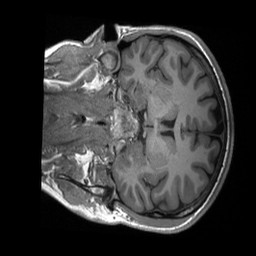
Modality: T1w
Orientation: coronal
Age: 35
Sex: female
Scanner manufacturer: siemens
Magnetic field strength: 3 T
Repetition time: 2.4 s
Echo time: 0.00224 s